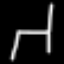
Label: chair